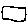
Label: square